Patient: sex M, age 76
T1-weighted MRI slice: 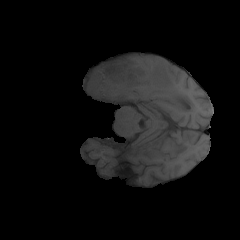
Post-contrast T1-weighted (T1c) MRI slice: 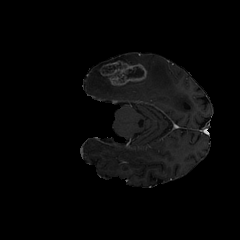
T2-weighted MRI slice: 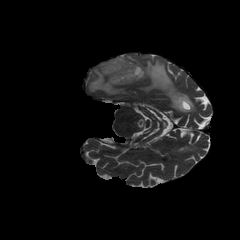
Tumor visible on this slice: yes
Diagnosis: Glioblastoma, IDH-wildtype
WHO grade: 4